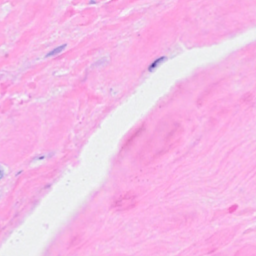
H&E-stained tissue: Breast